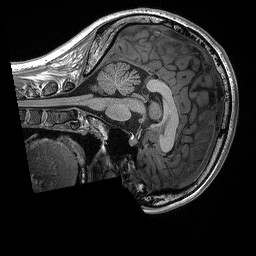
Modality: T1w
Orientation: sagittal
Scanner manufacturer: siemens
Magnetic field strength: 3 T
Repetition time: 2.3 s
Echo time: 0.00298 s